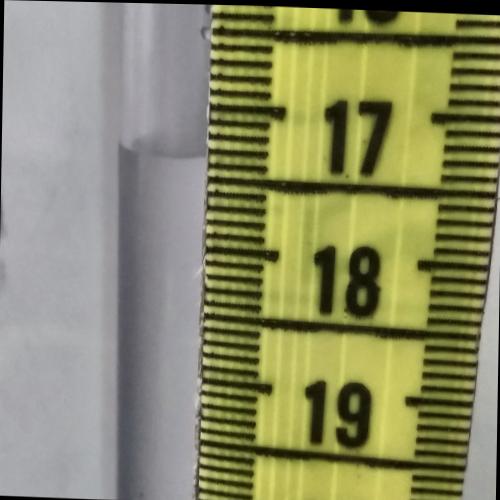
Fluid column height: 17.3 cm